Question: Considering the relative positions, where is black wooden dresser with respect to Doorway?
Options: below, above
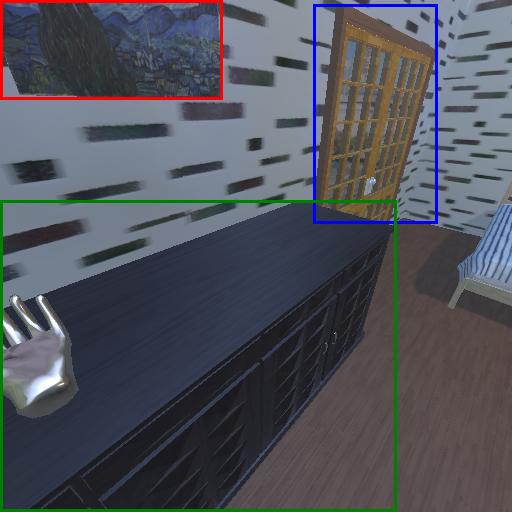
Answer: below